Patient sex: F
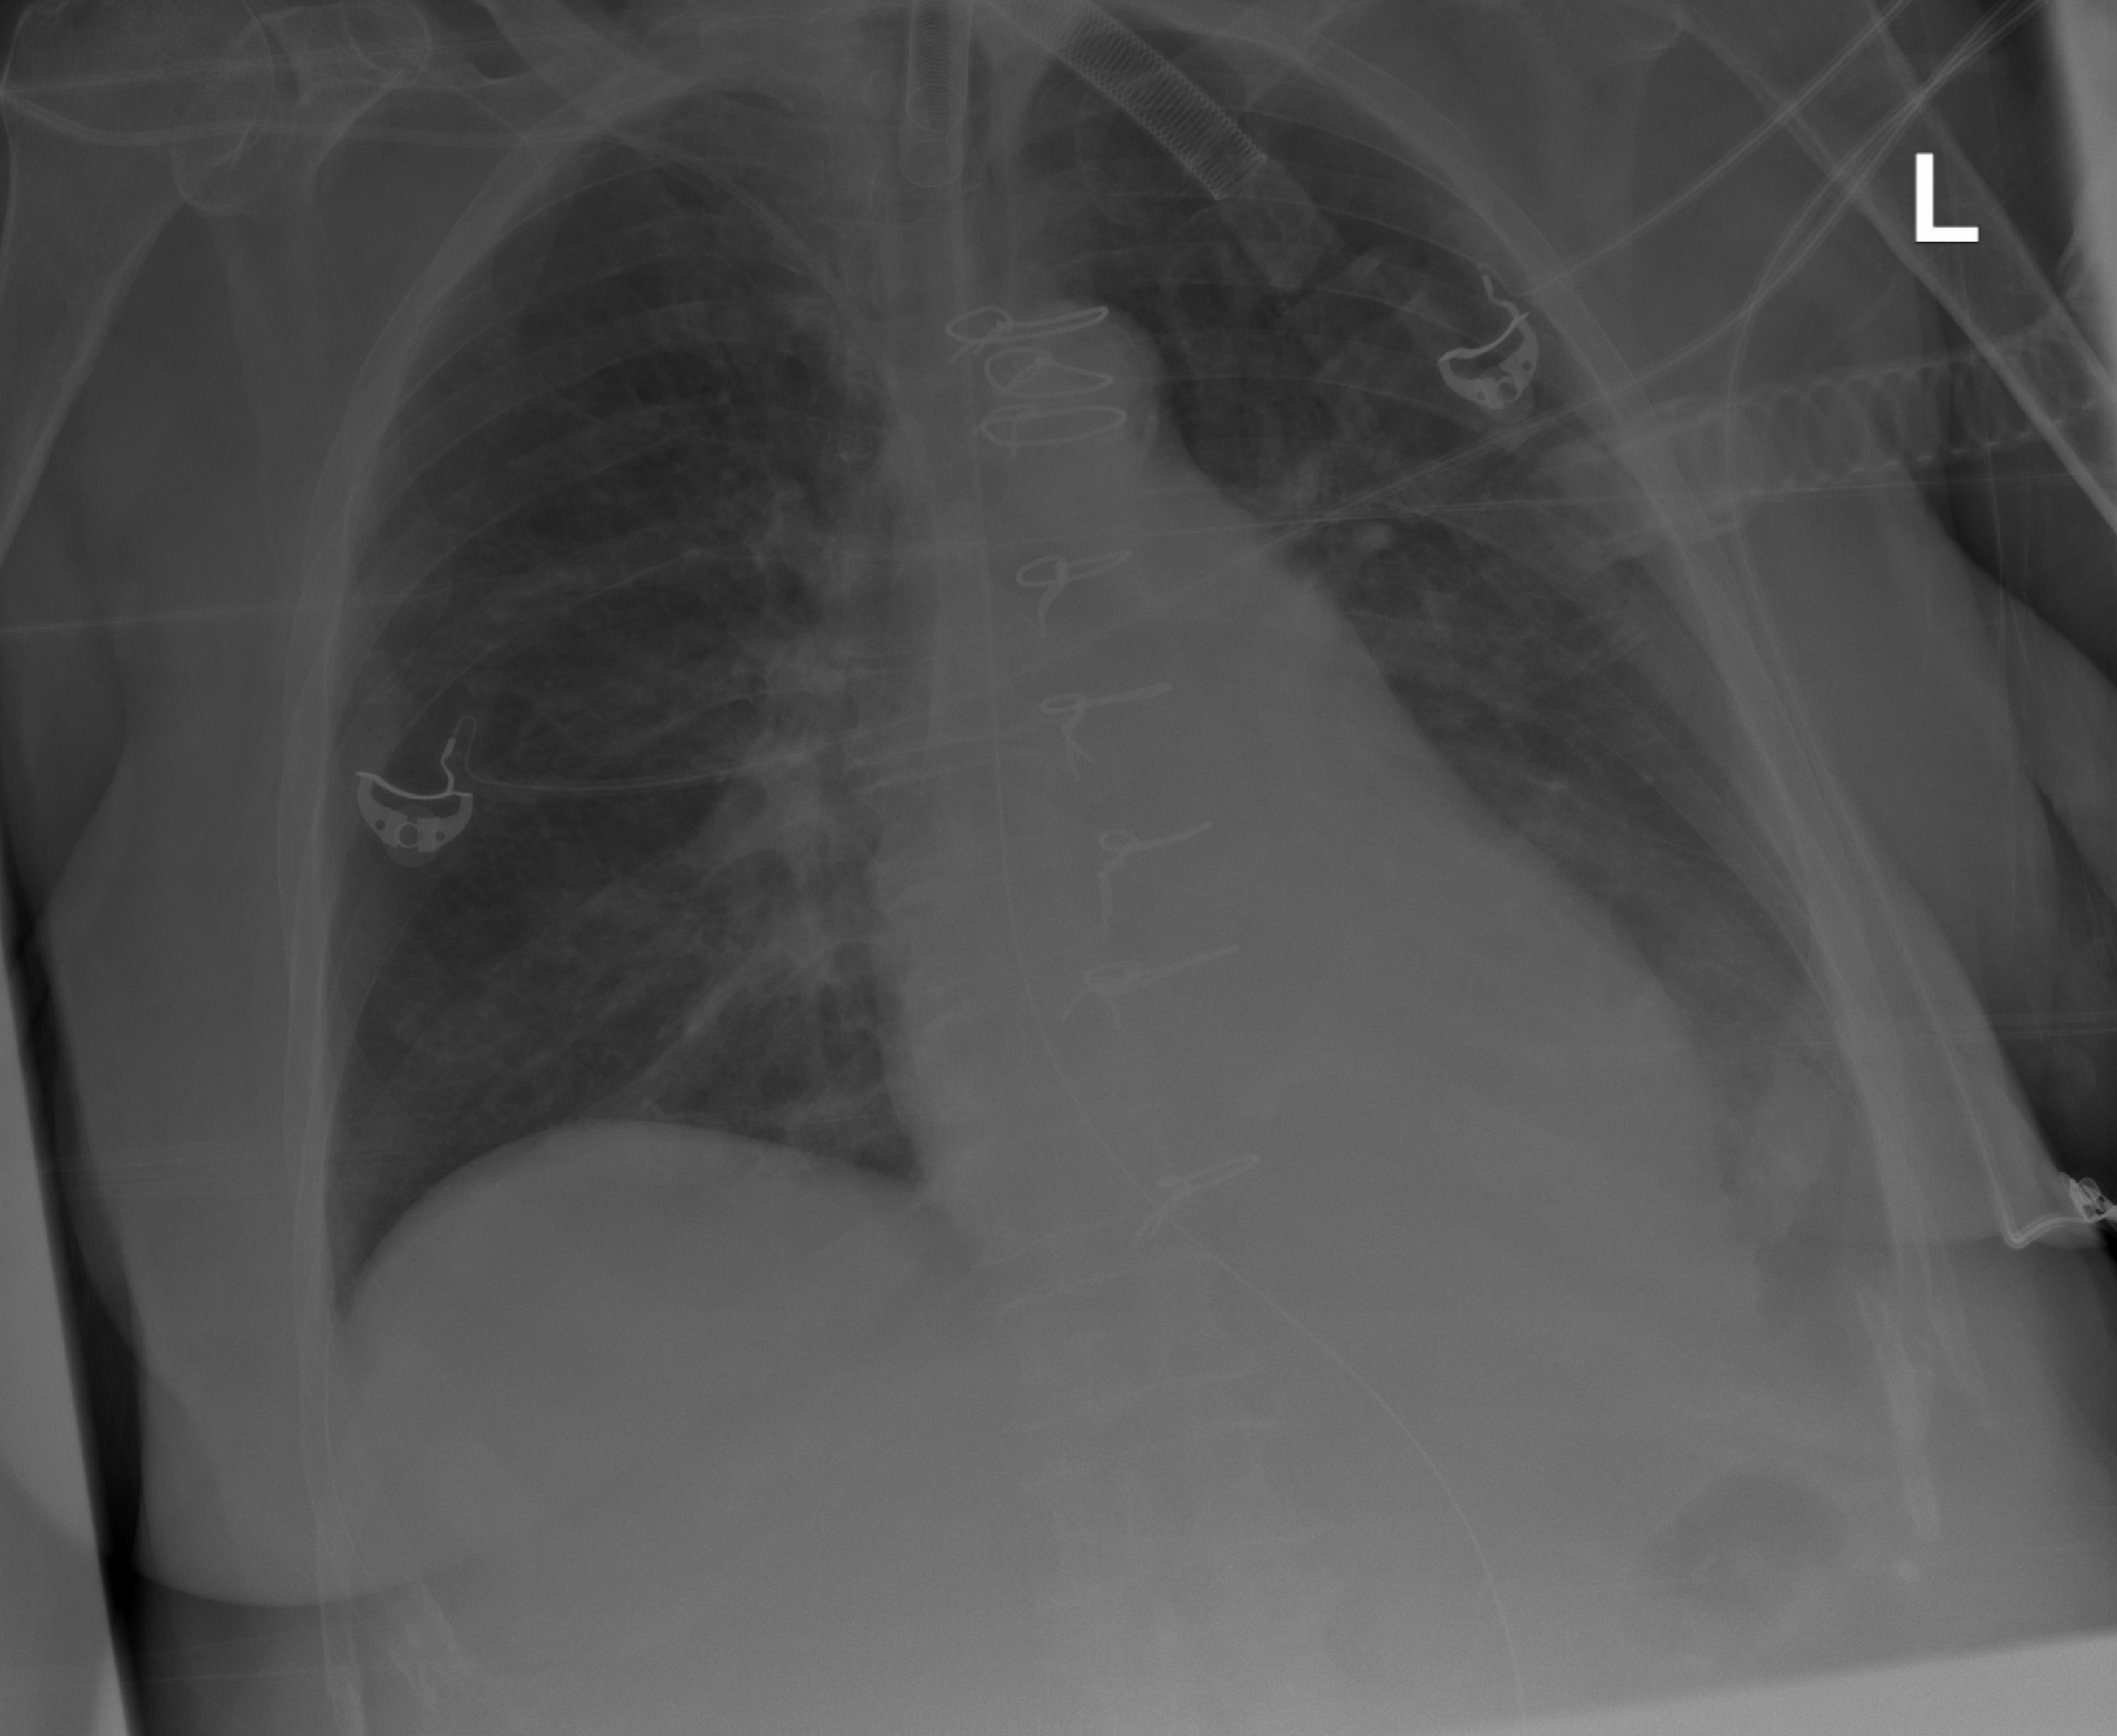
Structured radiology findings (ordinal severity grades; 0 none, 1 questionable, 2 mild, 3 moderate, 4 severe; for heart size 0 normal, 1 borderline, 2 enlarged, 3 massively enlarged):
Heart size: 0
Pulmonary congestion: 0
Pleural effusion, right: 0
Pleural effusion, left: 2
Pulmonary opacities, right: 0
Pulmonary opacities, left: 0
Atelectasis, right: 0
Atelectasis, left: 2